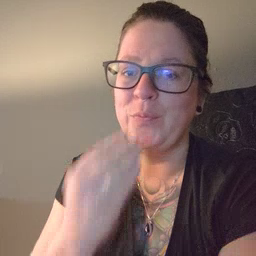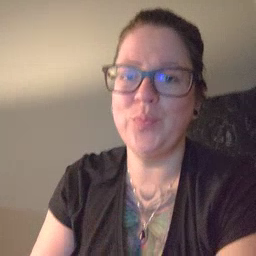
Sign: food